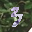
Label: 3